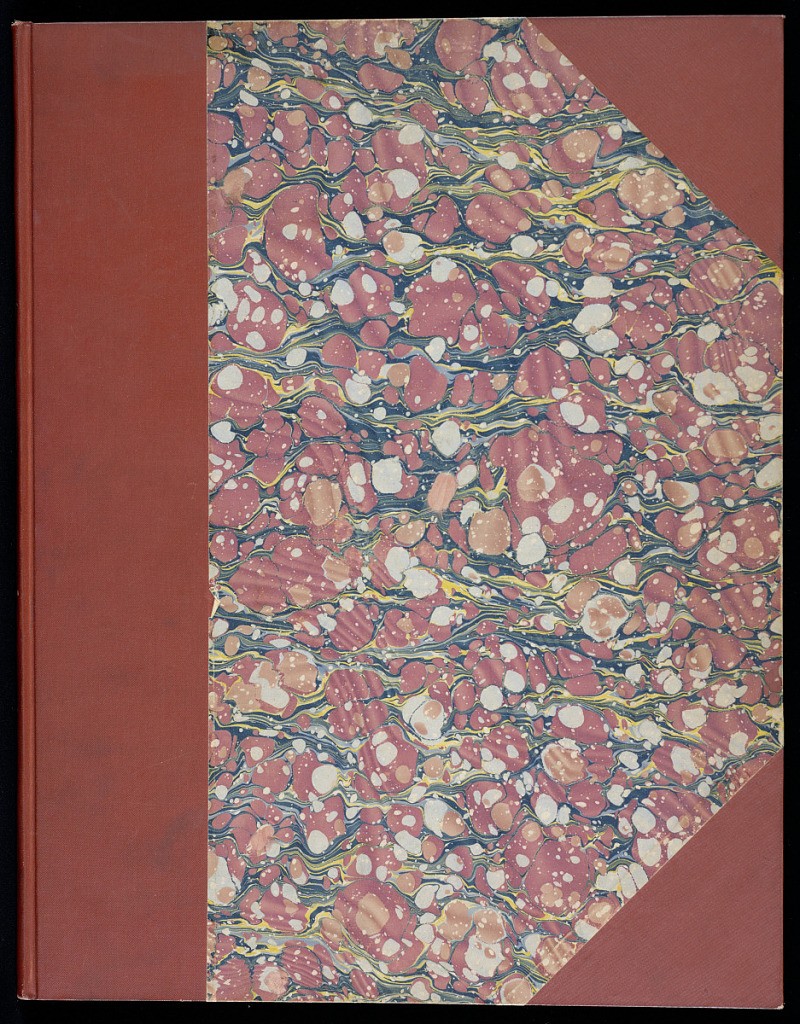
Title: Album of Prints: First Book of Vases Designed by Edme Bouchardon
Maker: Edme Bouchardon, French, 1698–1762
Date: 1737-1749
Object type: Album
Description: Album containing the 12 prints from the First Book of Vases Designed by Edme Bouchardon.